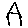
Label: house